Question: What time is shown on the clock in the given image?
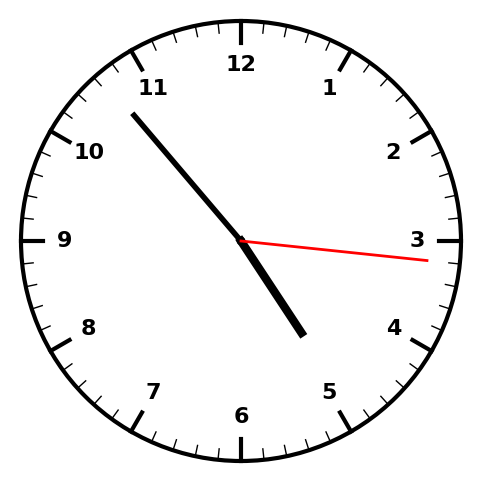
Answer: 04:53:16